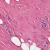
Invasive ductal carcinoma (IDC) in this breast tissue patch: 0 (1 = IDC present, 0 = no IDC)